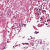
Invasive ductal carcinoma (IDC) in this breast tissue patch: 0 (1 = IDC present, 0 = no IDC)